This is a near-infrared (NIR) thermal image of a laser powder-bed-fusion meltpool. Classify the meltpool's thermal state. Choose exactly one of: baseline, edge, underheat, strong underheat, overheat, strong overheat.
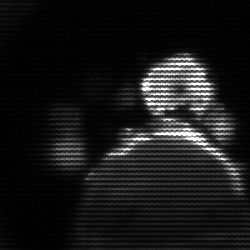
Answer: edge